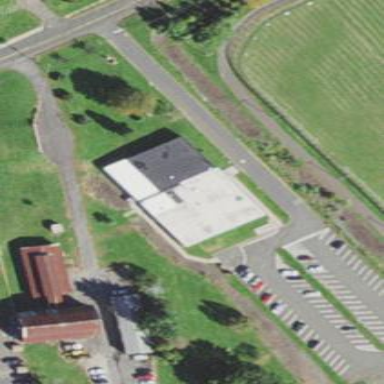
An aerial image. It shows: Hospital building.